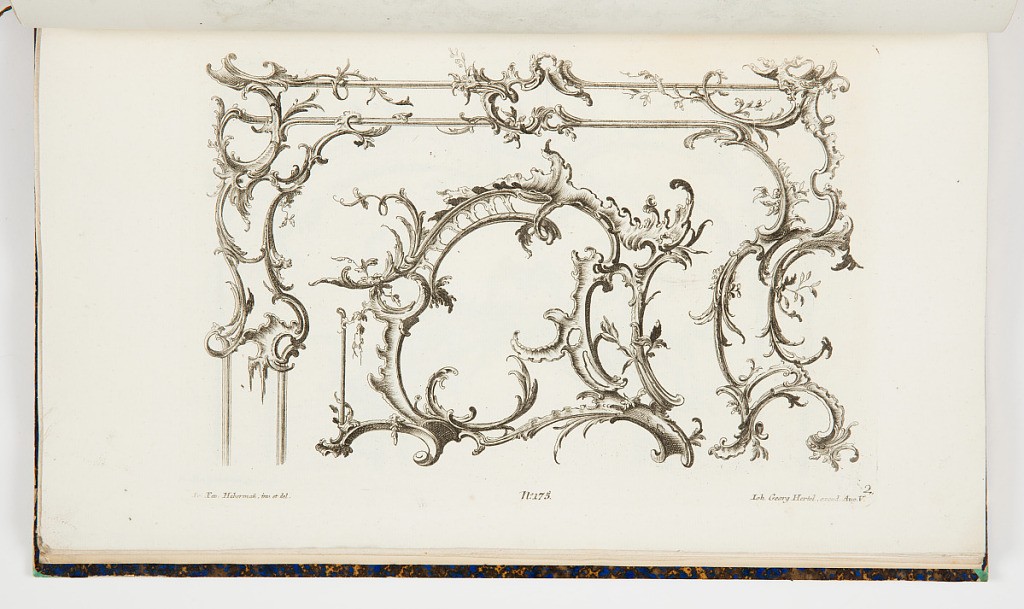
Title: Rocaille Border Designs
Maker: Franz Xaver Habermann, German, 1721 – 1796
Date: mid- 18th century
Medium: Etching on off-white laid paper
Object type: Print
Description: Designs for rocaille ornamented borders and cartouches for doorways or mirrors. The plate is signed and numbered.